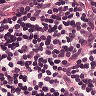
Metastatic tissue present: no